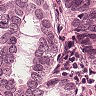
Metastatic tissue present: yes